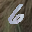
Label: 6